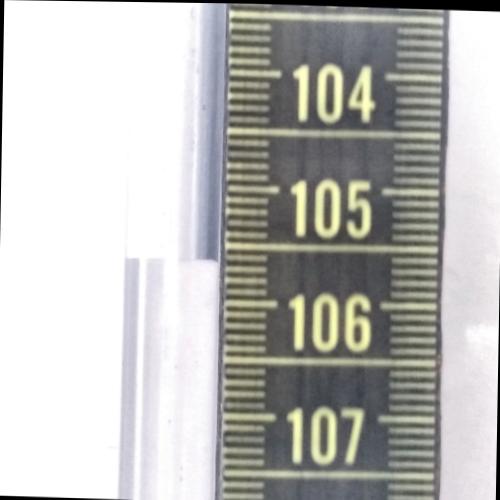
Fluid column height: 105.6 cm